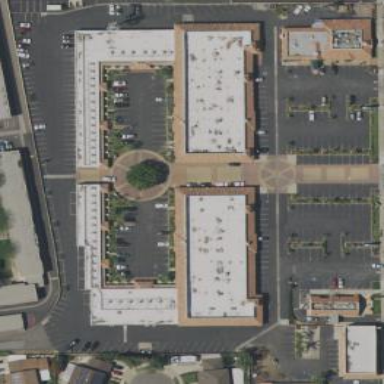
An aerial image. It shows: Retail area.